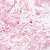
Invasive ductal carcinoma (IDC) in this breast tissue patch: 0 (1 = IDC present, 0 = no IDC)